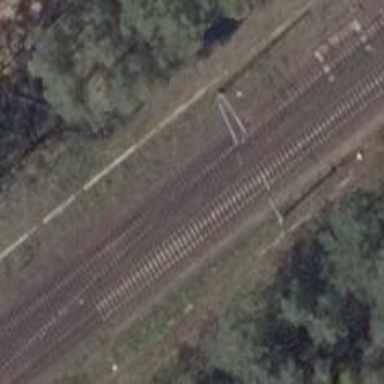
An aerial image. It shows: Railway switch with the turnout side on the left.